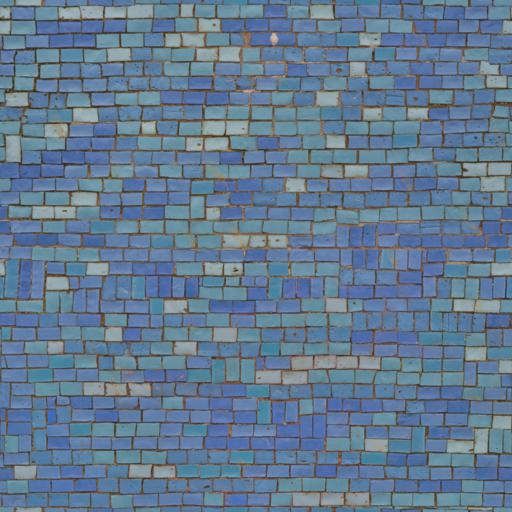
Tags: blue cyan mosaic small tiled tiles tiny